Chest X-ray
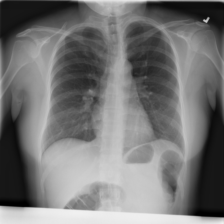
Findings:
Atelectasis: negative
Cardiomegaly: negative
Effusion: negative
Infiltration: positive
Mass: negative
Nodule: negative
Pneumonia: negative
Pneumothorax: negative
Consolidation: negative
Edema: negative
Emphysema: negative
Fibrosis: negative
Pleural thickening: negative
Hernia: negative